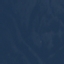
Label: SeaLake